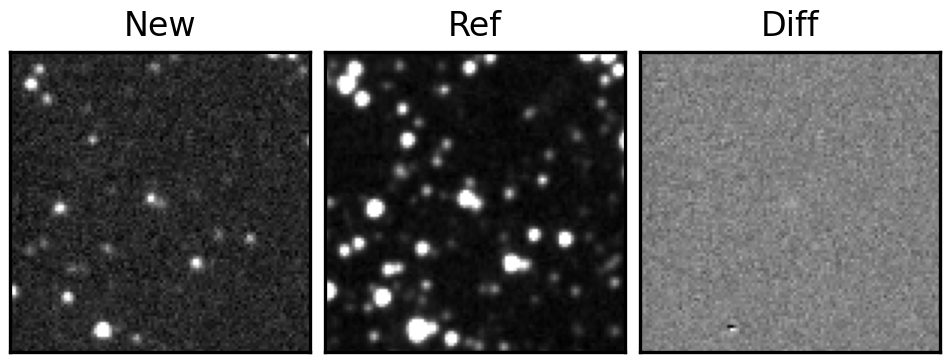
Label: real